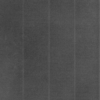
Label: dusty